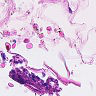
Metastatic tissue present: no